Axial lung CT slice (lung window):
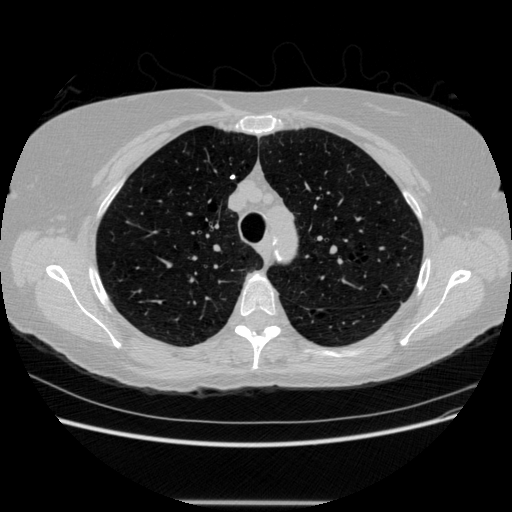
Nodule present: yes
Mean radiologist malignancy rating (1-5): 1.5